Question: I am looking to have a logo extend into a black bar that will run along the entire top of the screen as seen in the example below:

My original thought was that there would be a way to add CSS to the body to just do a border on the top similar to:
'''
body {
border-top: .5em solid #000;
}
'''
Since I don't believe that's the solution, I was thinking something along the following HTML, but haven't been able to get it to work.
'''
<div id="topBlackBar">
<div class="container"><!--Per Bootstrap-->
<div class="span2">
<img src="img/logo.png" alt="Bachner+Co Logo" />
</div>
</div>
</div>
'''
But then I couldn't figure out how to get the logo to go on top of it.
I am using Twitter Bootstrap 2.2.2 as a framework in building this. I would prefer to do this mostly in CSS and not have to use a black image if possible.
Thank you all for your time and assistance in this. I greatly appreciate it!
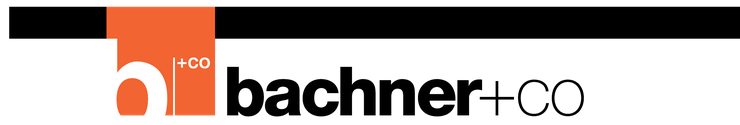
Answer: How about this: Set a top border and then a negative margin of the same amount. Your image will need to be transparent, unlike the Google logo I used in the example.
<URL>
'''
#topBlackBar {
border-top: 50px solid #000;
}
#logoContainer {
margin-top: -50px;
}
<div id="topBlackBar">
<div class="container" id="logoContainer"><!--Per Bootstrap-->
<div class="span2">
<img src="https://www.google.com/logos/2012/birthday12-hp.jpg" alt="Bachner+Co Logo" />
</div>
</div>
'''